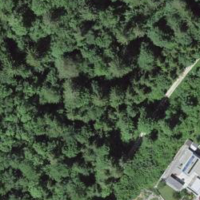
EUNIS habitat code: 41
Species observed at this site:
Primula veris
Corylus avellana
Portulaca oleracea